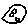
Label: moon